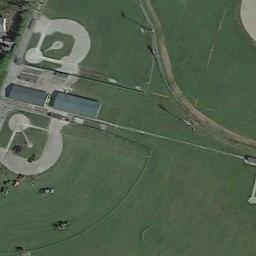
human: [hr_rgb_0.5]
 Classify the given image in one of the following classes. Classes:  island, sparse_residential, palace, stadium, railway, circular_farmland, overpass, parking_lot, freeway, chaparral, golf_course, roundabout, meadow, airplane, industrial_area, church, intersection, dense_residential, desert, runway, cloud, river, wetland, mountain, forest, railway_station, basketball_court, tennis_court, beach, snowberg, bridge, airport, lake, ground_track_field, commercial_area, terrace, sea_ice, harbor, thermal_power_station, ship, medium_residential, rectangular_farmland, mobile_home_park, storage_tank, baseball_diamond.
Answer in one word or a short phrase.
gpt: baseball_diamond